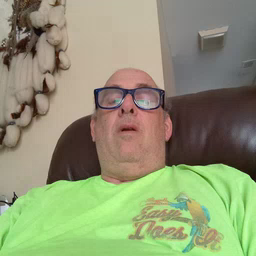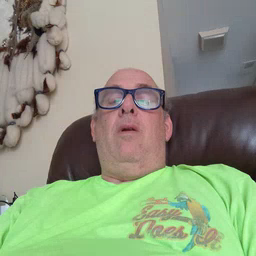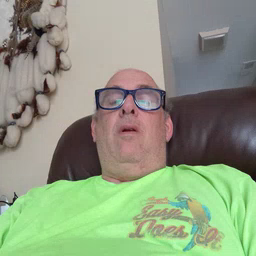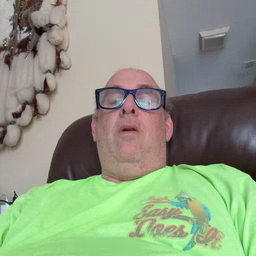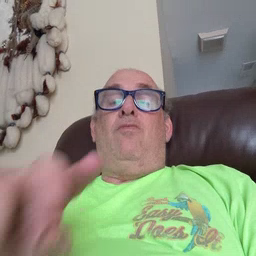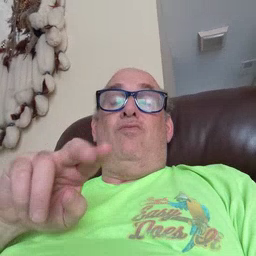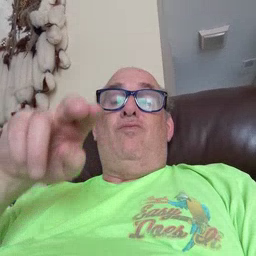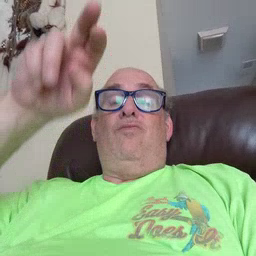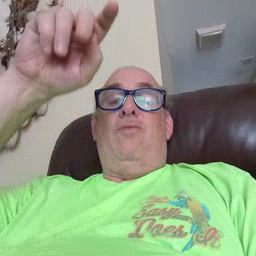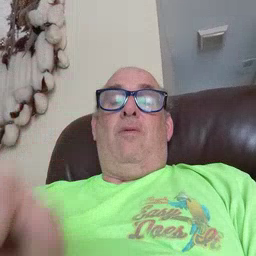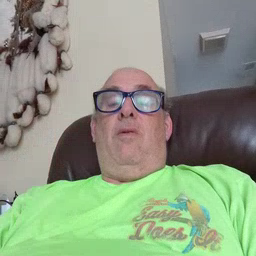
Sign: stairs